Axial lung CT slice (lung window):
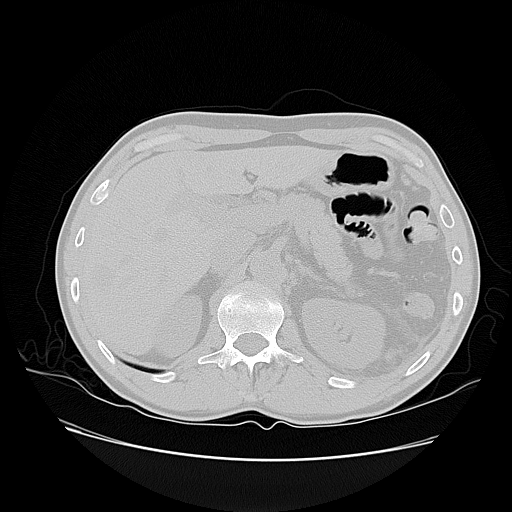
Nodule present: no